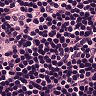
Metastatic tissue present: no